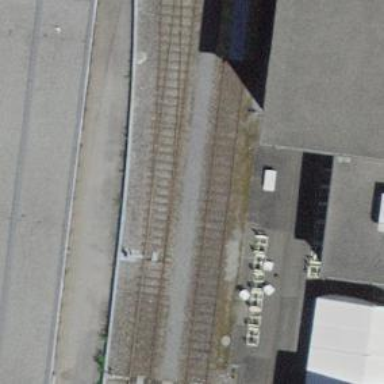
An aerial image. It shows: Railway switch.